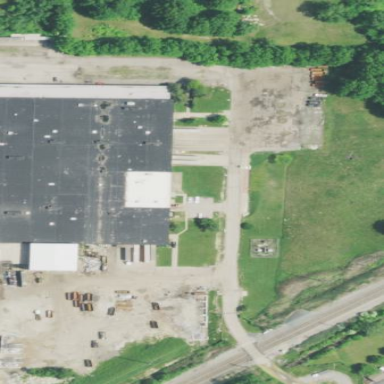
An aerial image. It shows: Historic factory.